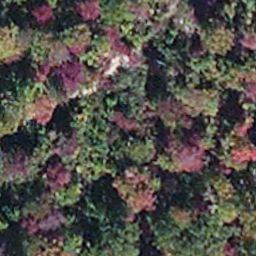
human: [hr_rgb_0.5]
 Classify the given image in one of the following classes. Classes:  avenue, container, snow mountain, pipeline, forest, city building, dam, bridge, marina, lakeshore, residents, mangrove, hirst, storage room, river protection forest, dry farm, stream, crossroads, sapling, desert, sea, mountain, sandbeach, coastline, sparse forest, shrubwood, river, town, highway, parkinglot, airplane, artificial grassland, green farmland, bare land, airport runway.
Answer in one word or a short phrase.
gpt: mangrove